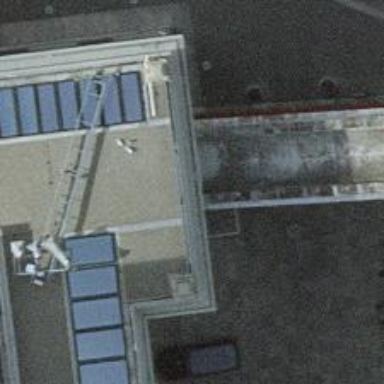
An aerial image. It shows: Surveillance system is in place.